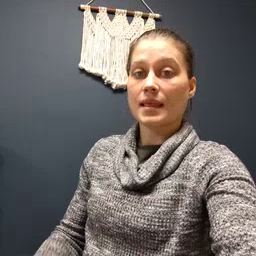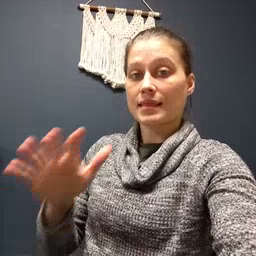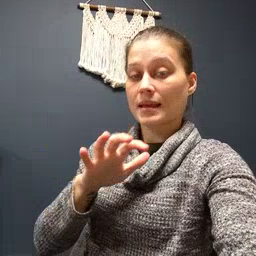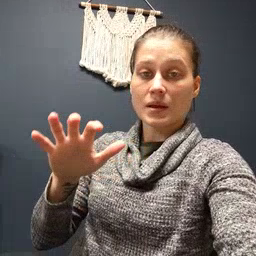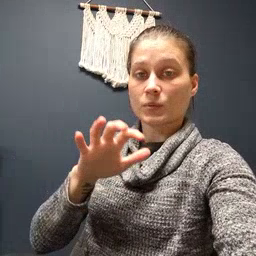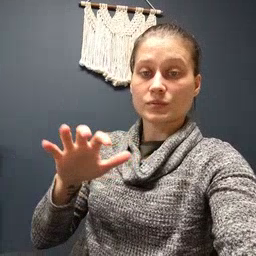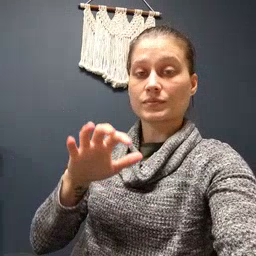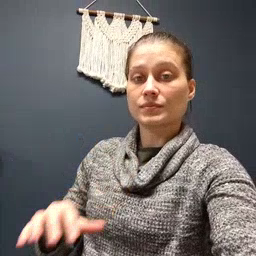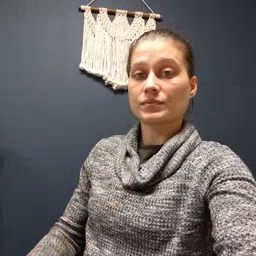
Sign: cloud